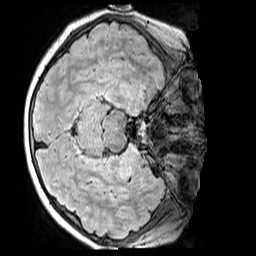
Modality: FLAIR
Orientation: axial
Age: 9
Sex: male
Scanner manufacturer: siemens
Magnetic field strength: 3 T
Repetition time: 5 s
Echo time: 0.388 s